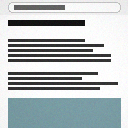
Screen state: on